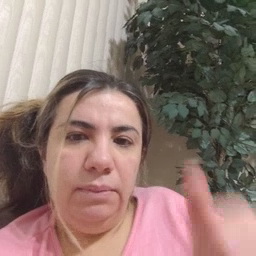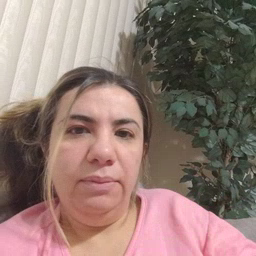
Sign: beside